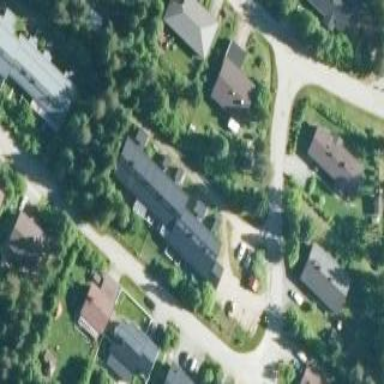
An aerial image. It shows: Terrace building.